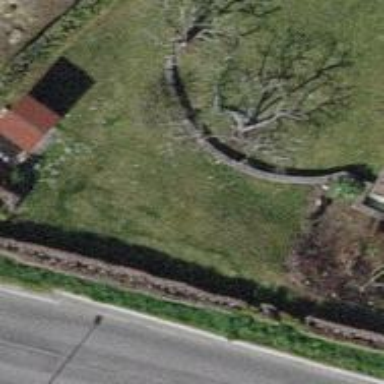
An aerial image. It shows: Garden with deciduous broadleaved trees.